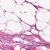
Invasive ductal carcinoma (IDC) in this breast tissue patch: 0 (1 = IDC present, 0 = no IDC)